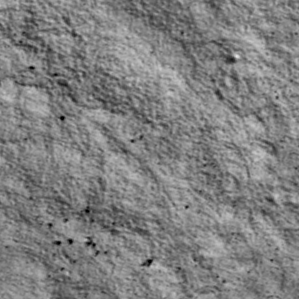
Label: non_frost